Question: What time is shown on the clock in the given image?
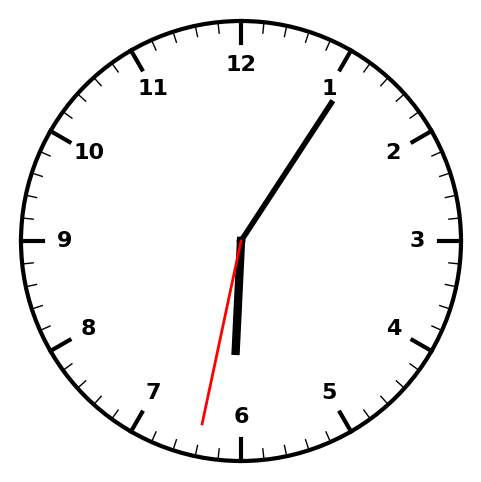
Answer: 06:05:32